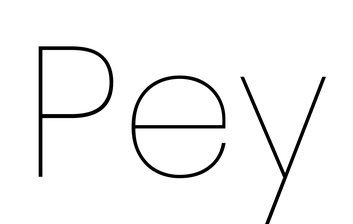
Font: Poppins-Thin